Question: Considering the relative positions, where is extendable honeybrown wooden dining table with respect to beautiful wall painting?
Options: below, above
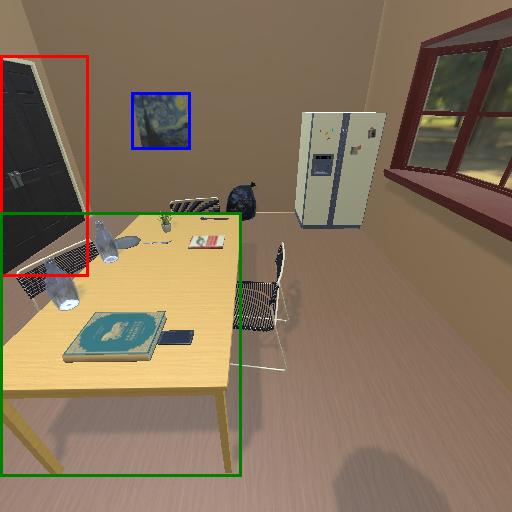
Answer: below